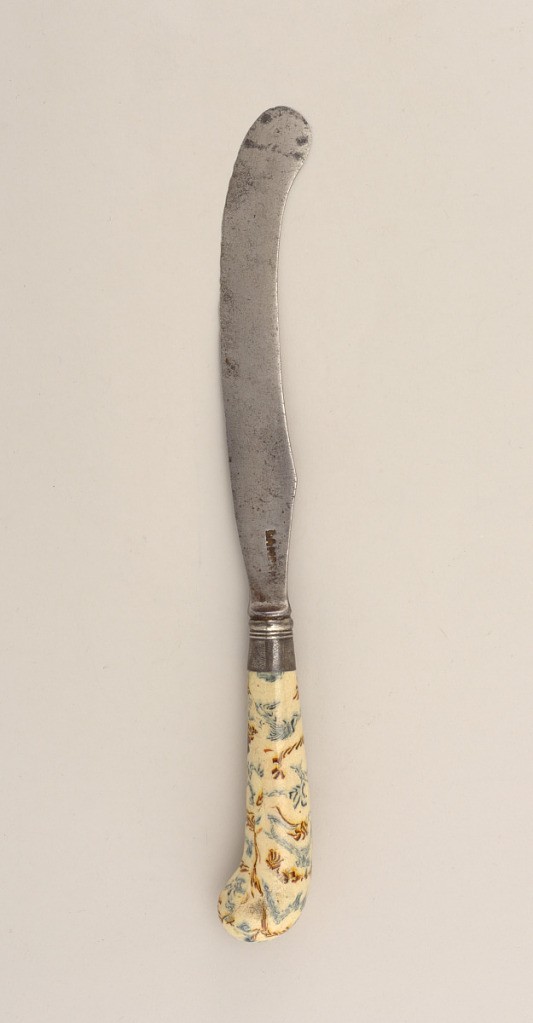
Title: Knife with Saber-Shaped Blade and Earthenware Handle
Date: ca. 1745
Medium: steel, earthenware, silver
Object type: knife
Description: Saber-shaped blade, waisted bolster. Banded silver ferrule. Pistol-shaped earthenware handle, cream ground with marble pattern in yellow, brown and blue, clear glaze.